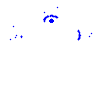
Particle: electron